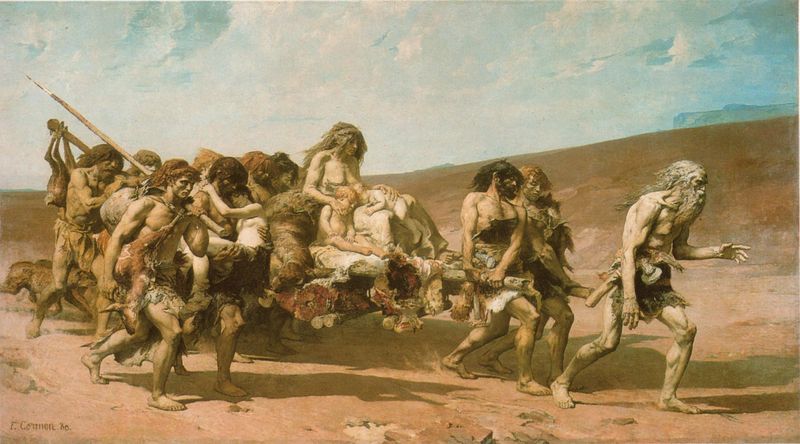
Titel: Kain
Künstler: Fernand Cormon
Standort: Paris
Institution: Musée d'Orsay
Schlagwörter: berg, blau, dunkel, fuß, gemälde, gruppe, himmel, körper, lendenschurz, mann, nackt, schatten, weiß, wolken, frauen, gelb, menschen, ocker, sand, braun, brust, busen, frankreich, frau, haar, holz, licht, männer, orange, pastell, rücken, schwarz, gürtel, hund, hunde, rot, tier, wolke, beige, symbolismus, alt, bart, bärte, gesichter, jung, arme, bibel, mensch, pelz, stein, steine, tragen, signatur, öl, erde, horizont, hügel, stamm, gehen, land, haare, familie, kind, mutter, rosa, kinder, ruder, beine, fell, brüste, füße, stab, heiß, last, laufen, schwer, trage, düne, fels, wüste, zug, baby, signiert, sigantur, ziehen, krieg, wild, lanze, kraft, muskeln, halbnackt, waden, dünn, flucht, karawane, adam, barfuss, alter, fetzen, krank, lumpen, moses, unbekleidet, wandern, verletzt, verletzte, volk, jagd, daumier, kleinkind, tierfell, clan, beute, felle, jäger, reh, hel, bahre, axt, floss, hunger, amazonen, müde, medusa, jagdbeute, speer, orientalismus, beil, erschöpft, verletzung, auszug, armut, israel, träger, gericault, wanderung, schiffbrüchige, säugling, fraune, kleinkinder, mager, delacroix, ziel, eremit, gelobtes land, durst, verwildert, wilde, figurengruppe, mose, verhungert, sänfte, steinzeit, altertum, sippe, brauna, äxte, führer, unzivilisiert, horde, fel, wilden, auszug aus ägypten, zottelig, nomaden, carmen, lendenschurze, connen, kleiderfetzen, schwerrr, steinbeil, tierfelle, urmenschen, vorgeschichte, frühmenschen